Question: The <URL> message documentation says:

I'm not sure I understand what does the highlighted text means, does it mean that the buffer that I set to the 'pszText' member could not be used, but rather the 'pszText' member could map to a string that is placed elsewhere in memory?
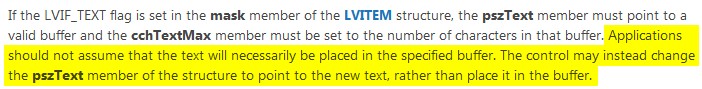
Answer: > I'm not sure I understand what does the highlighted text means, does it mean that the buffer that I set to the pszText member could not be used, but rather the pszText member could map to a string that is placed elsewhere in memory?
Yes, that is exactly what it means.